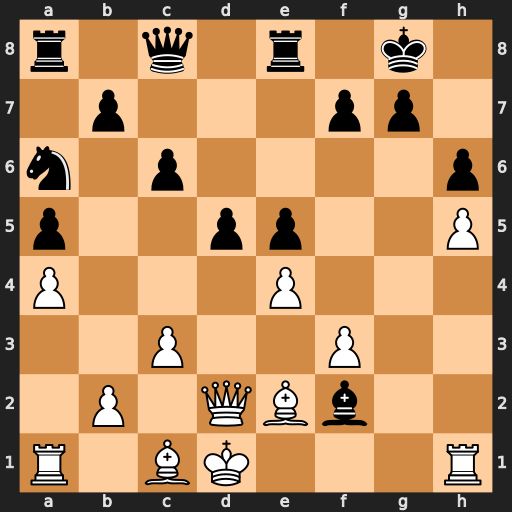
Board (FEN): r1q1r1k1/1p3pp1/n1p4p/p2pp2P/P3P3/2P2P2/1P1QBb2/R1BK3R
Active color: w
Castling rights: -
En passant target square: -
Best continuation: Bxa6 bxa6 Qxf2